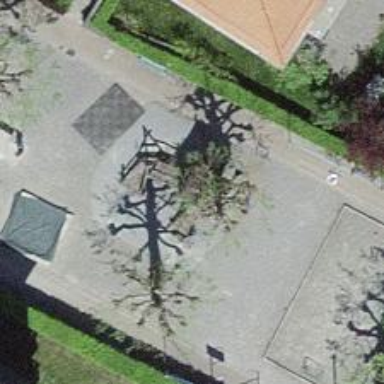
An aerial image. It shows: Playground structure.